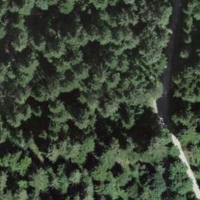
EUNIS habitat code: 43
Species observed at this site:
Silene dioica